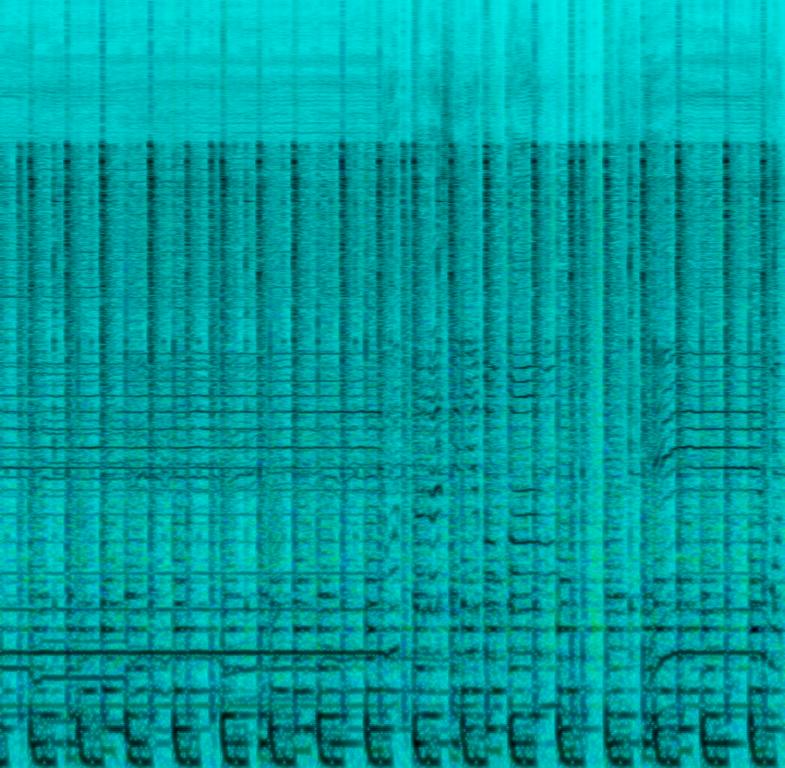
This song sounds fun to dance along. It has digital and acoustic percussion, a catchy bassline/synthesizer sound and a male singer that sounds to be in a good mood. This song may be playing and dancing along.